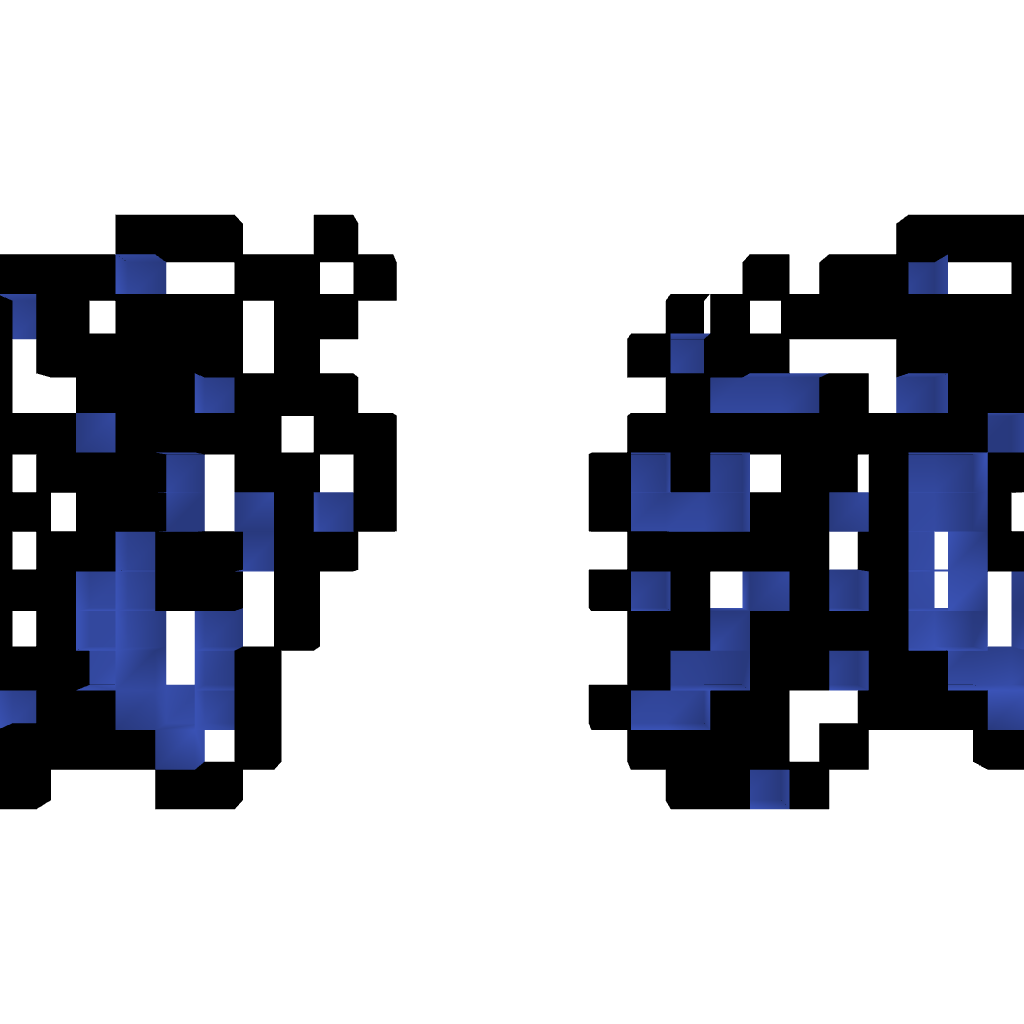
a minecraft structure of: Medusa Head from Castlevania 1 bad low quality